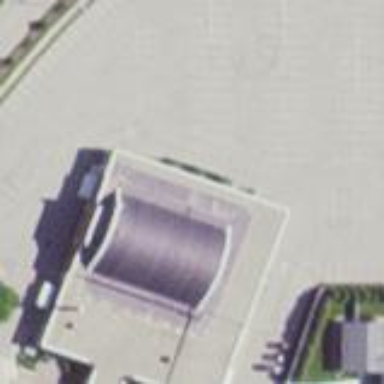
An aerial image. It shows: Theatre building.